Aerial crown-view tile of a tropical tree (Barro Colorado Island, Panama), acquired 20241014:
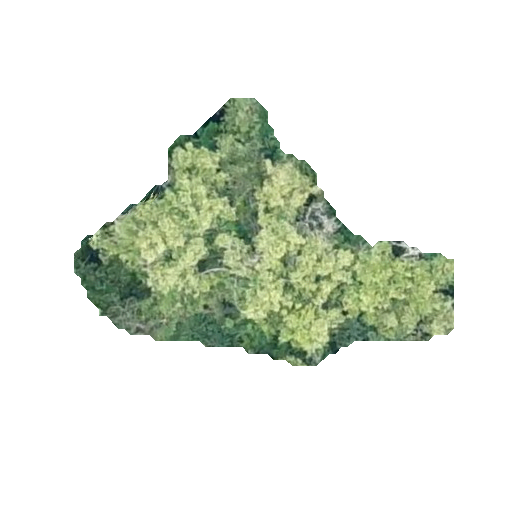
Species: Beilschmiedia tovarensis
GBIF accepted scientific name: Beilschmiedia tovarensis
Crown area: 88.212 m²